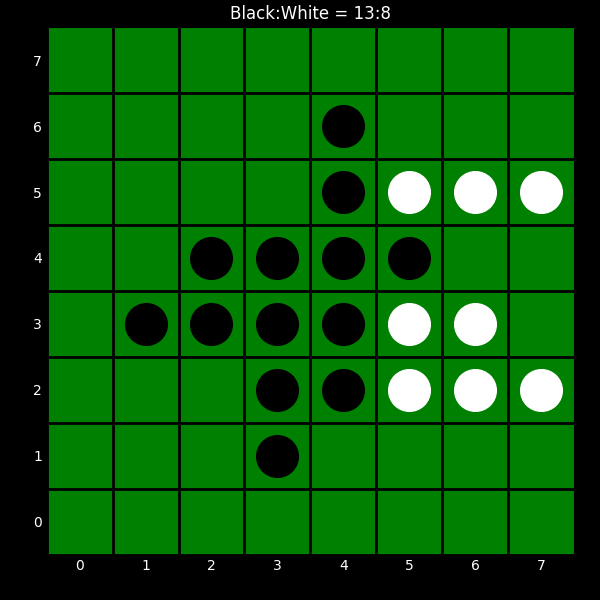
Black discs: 13
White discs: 8